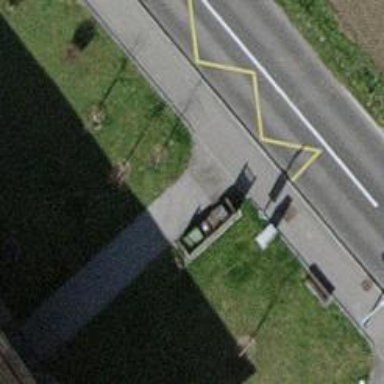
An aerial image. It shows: Bus stop along the road.